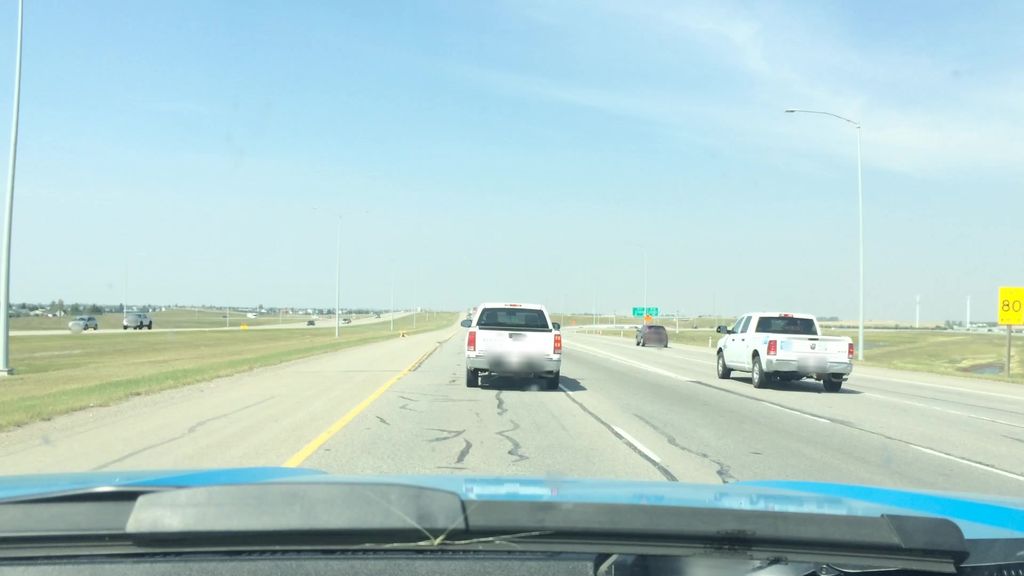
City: calgary